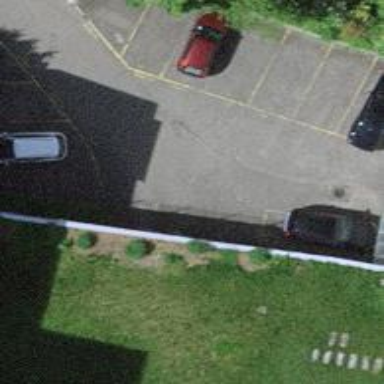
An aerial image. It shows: Parking entrance.